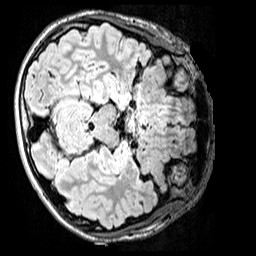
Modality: FLAIR
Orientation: axial
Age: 11
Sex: male
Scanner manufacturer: siemens
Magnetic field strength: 3 T
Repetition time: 5 s
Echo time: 0.388 s